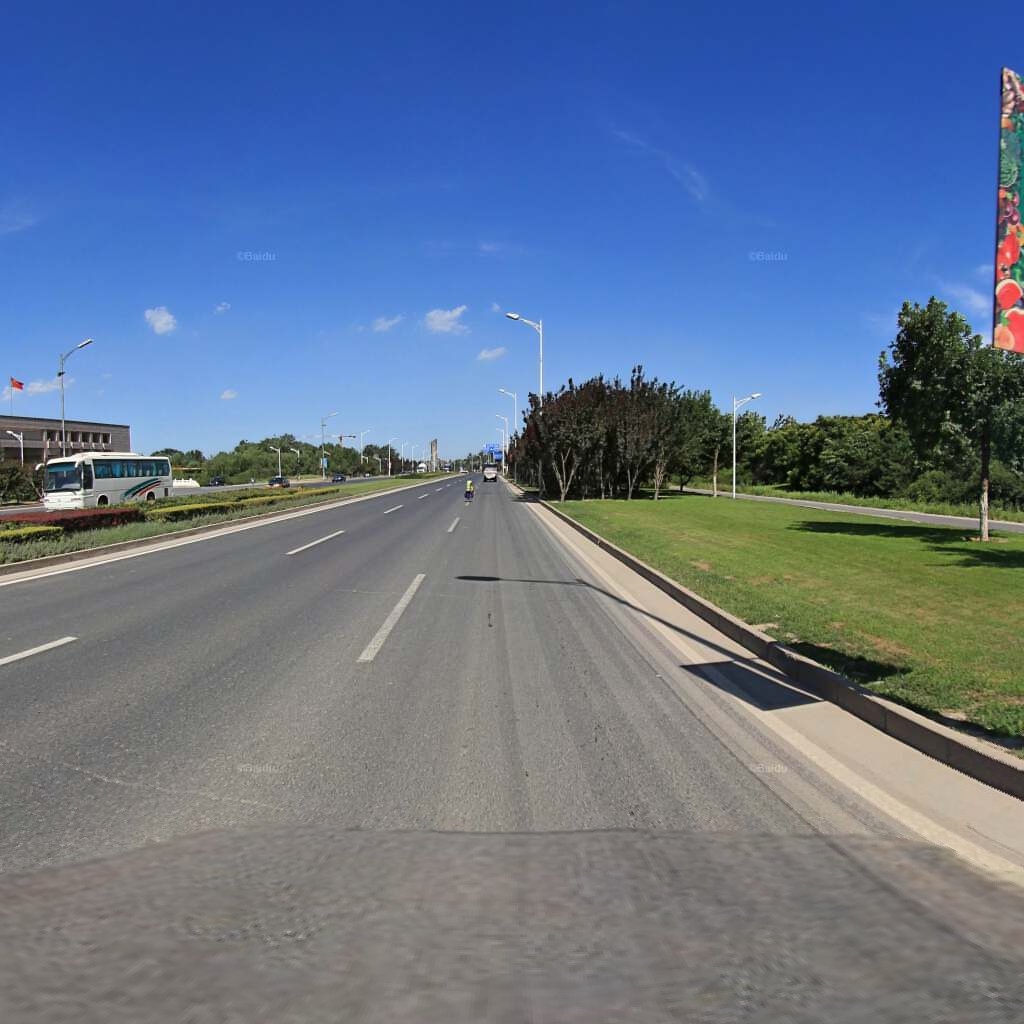
Region: Haidian
Road damage annotations: transverse crack, transverse crack